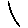
Label: hexagon